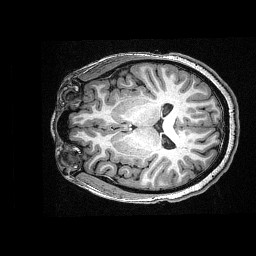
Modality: T1w
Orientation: axial
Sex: female
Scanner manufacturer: siemens
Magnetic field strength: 3 T
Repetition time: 2.3 s
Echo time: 0.00336 s